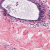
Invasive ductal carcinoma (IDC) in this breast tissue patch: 0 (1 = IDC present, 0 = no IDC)